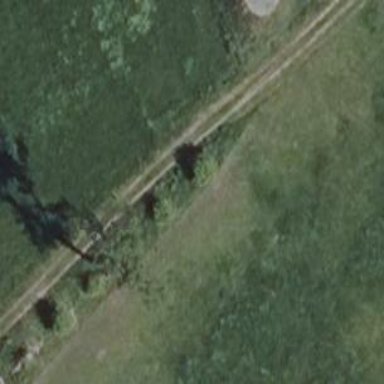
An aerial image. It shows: Row of trees in natural setting.